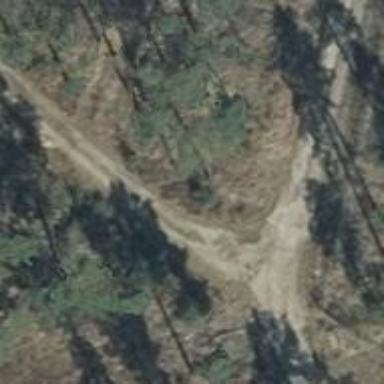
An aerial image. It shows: Track road with grade4 tracktype.